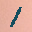
Label: 1